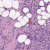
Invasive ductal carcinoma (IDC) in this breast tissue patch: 0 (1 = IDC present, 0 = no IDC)